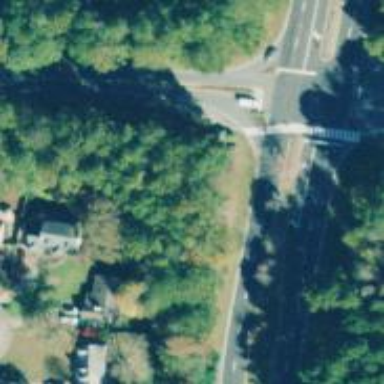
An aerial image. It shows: Secondary link road.